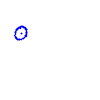
Particle: kaon